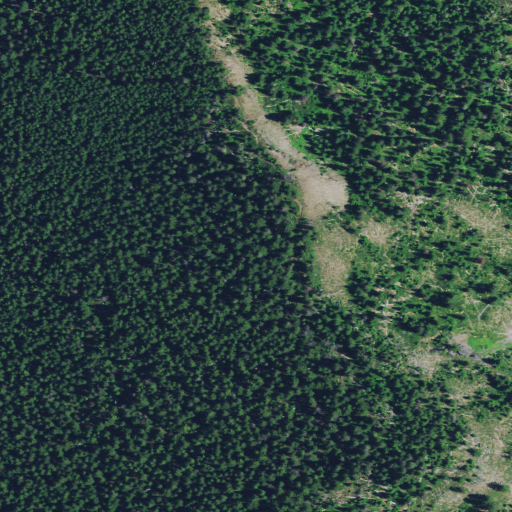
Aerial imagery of mountain in Oregon named Echo Point containing evergreen forest and shrub